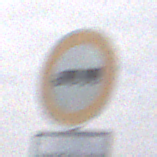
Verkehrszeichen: VerbotLastkraftwagenMitAnhaenger
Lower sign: ZeitangabenMitBeschraenkungAufWochentage1
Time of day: Midday
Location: Outdoor (Nature)
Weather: PartlyCloudy
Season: NotSpecified
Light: Natural